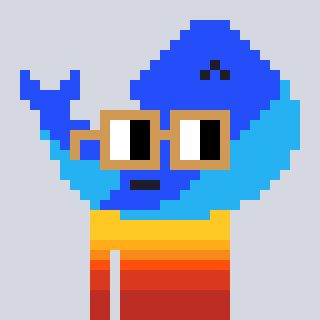
a pixel art character with square brown glasses, a whale-shaped head and a bluegrey-colored body on a cool background